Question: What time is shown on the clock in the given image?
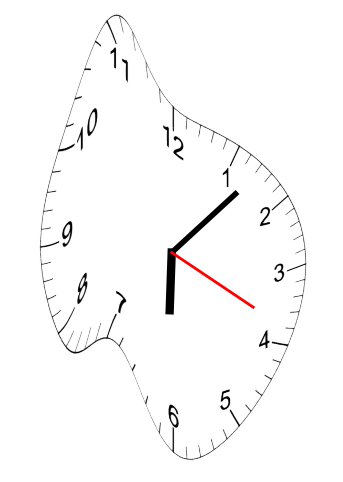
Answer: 06:07:19